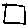
Label: square